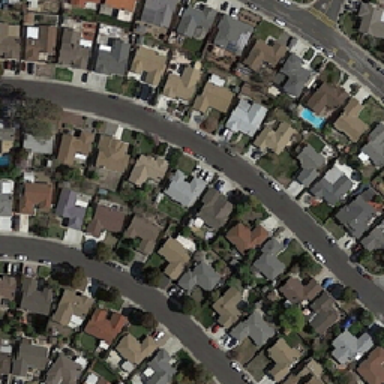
On both sides of the road is a residential area with good order .